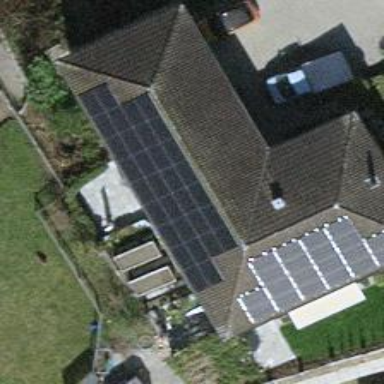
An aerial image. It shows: Solar power generator.